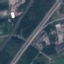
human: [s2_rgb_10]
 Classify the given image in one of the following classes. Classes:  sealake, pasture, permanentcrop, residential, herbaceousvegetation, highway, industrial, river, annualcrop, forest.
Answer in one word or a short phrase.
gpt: Highway